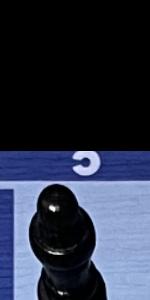
Label: Empty